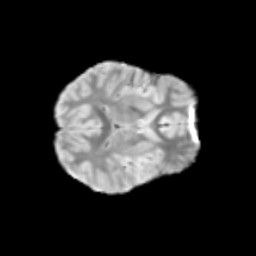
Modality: T2w
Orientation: axial
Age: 9
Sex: female
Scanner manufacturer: siemens
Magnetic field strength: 3 T
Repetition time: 3.8 s
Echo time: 0.07 s